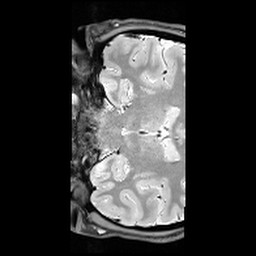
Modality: T1w
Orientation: coronal
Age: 21
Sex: female
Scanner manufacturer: siemens
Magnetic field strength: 3 T
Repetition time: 6.5 s
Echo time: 0.016 s